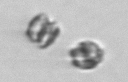
Label: Thalassiosira_sp_aff_mala